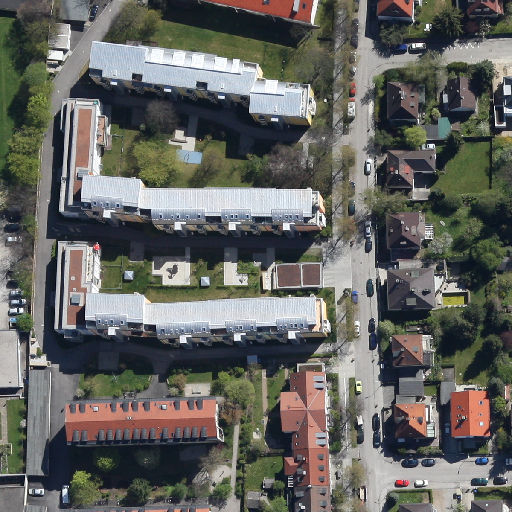
Referring expression: paved road